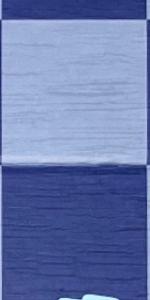
Label: Empty